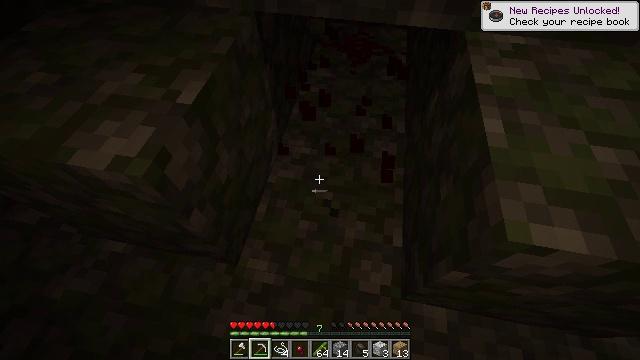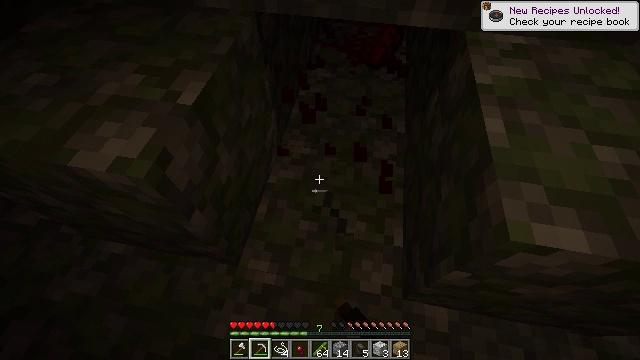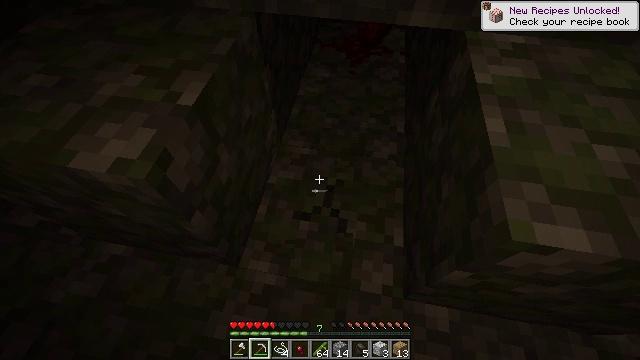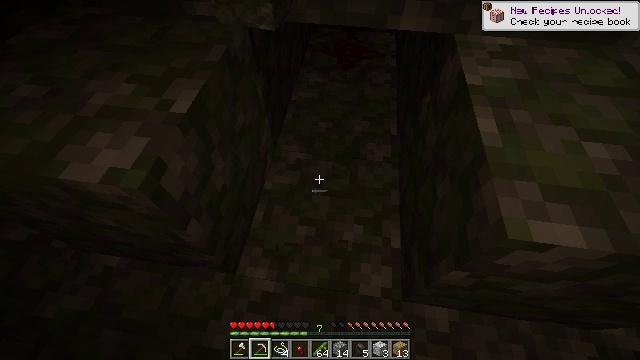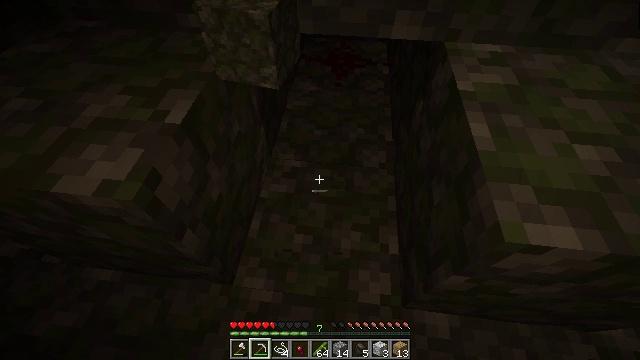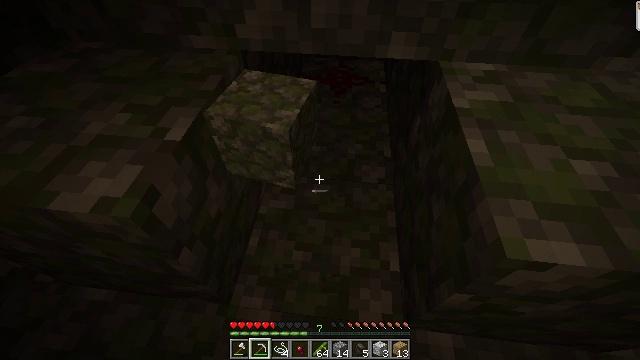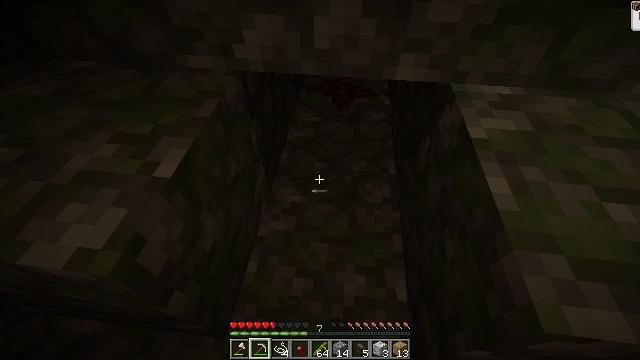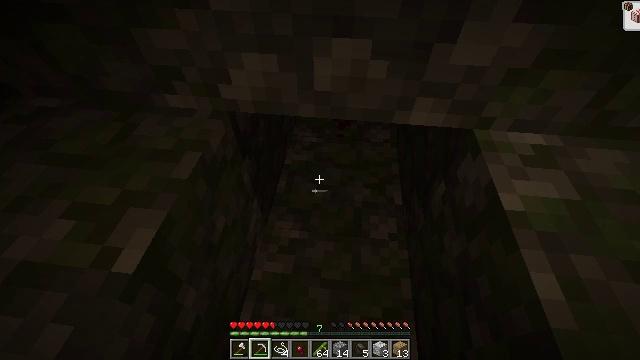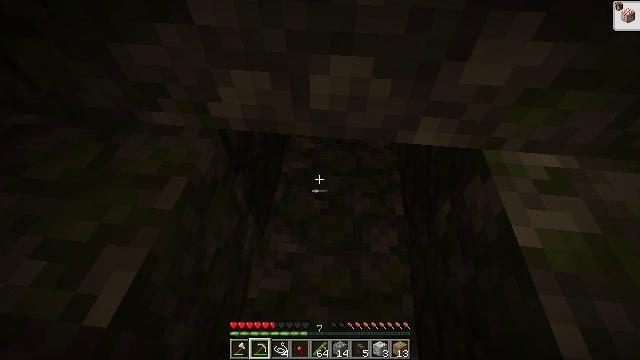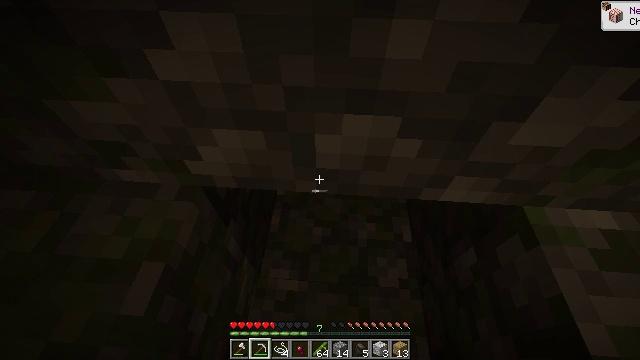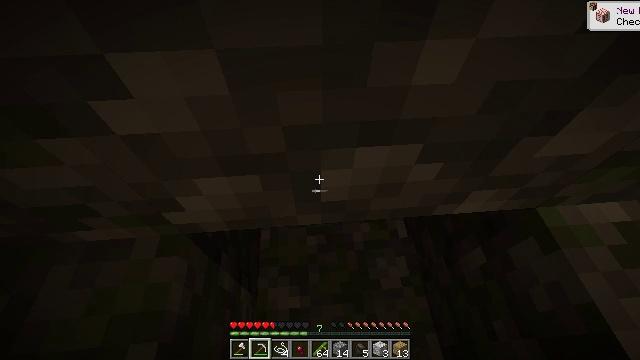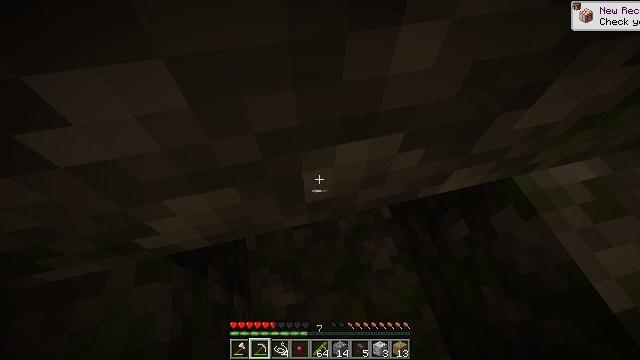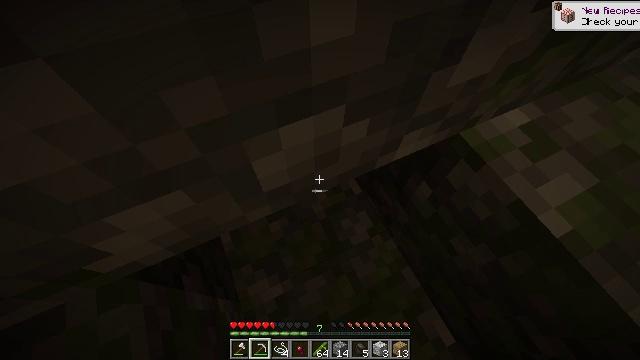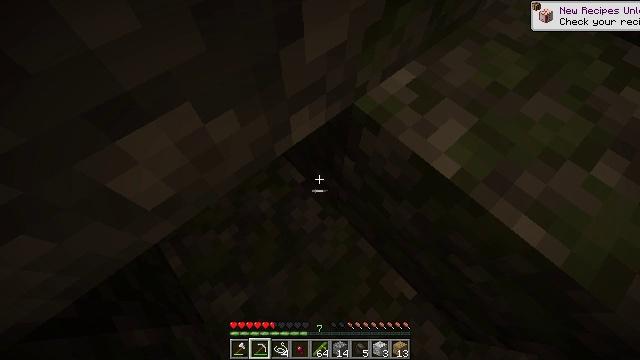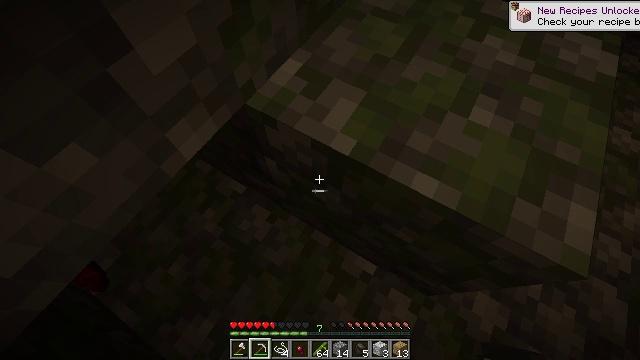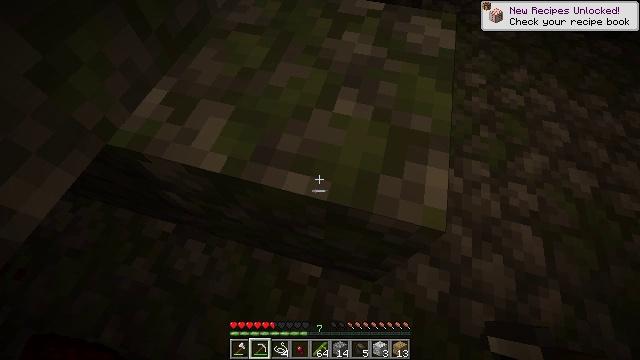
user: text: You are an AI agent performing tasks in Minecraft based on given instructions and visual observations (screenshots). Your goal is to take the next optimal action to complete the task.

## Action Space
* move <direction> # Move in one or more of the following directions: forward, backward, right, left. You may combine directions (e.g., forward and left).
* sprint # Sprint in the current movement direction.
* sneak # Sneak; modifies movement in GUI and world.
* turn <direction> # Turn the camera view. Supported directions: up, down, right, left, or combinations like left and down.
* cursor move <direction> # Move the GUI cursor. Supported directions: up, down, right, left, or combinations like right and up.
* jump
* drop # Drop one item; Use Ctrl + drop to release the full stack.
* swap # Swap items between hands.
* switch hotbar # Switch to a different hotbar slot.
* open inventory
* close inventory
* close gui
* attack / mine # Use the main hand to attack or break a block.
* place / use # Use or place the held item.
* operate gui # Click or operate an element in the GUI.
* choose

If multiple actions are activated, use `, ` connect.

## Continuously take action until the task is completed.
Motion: motion action
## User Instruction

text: Get cooked salmon by cooking raw salmon in the furnace.
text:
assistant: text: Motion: attack / mine
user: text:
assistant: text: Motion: attack / mine
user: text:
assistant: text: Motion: turn right
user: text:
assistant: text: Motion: turn right and up
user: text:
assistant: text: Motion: move forward, turn up
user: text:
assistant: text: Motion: move forward
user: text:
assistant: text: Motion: move forward
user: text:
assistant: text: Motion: move forward
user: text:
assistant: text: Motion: move forward and move left, turn right and down
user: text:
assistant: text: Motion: move forward and move left, turn right and down
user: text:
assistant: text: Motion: move forward, turn right and down
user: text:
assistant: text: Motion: move right, turn right and down
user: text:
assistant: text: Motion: move right, turn right and down
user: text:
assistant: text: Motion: move right, turn right
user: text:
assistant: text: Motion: move right, turn right and up
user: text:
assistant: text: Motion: move right, turn right and up
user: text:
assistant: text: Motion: move forward and move right, sprint, turn right and up
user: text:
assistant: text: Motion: move forward and move right, sprint, turn right
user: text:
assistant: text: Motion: move forward and move right, sprint, turn up
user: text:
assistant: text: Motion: move forward and move right, sprint, turn left and up
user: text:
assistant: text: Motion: move forward and move right, sprint, turn left and up
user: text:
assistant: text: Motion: move forward and move right, sprint, turn left and up
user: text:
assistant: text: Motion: move forward, sprint, turn left and up
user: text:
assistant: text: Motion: move forward, sprint, turn left and up
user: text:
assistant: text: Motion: move forward, sprint, turn left and up
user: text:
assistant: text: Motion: move forward, sprint, turn left
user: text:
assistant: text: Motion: move forward, sprint, turn left
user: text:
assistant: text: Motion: move forward and move right, sprint, turn left and up
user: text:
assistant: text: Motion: move forward and move right, sprint, turn left and up
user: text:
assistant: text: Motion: move forward and move right, sprint, turn left